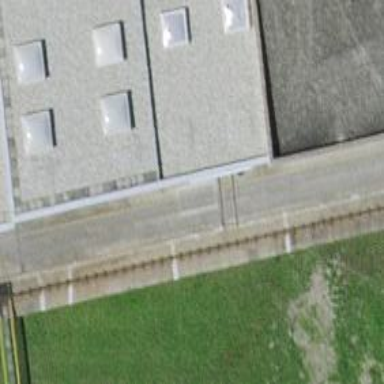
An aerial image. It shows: Narrow-gauge railway with one track passing through yard.